Interaction volume radius: 5 \u00c5
Interaction volume height: 10 \u00c5
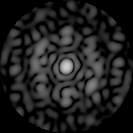
Disorder parameter: 0.7494